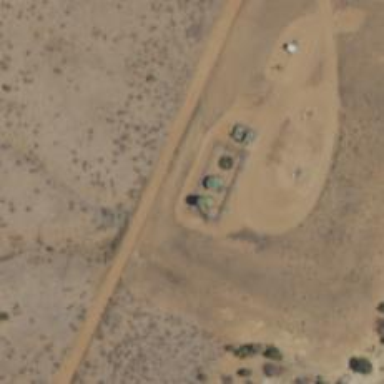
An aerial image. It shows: Storage tank that is man-made.